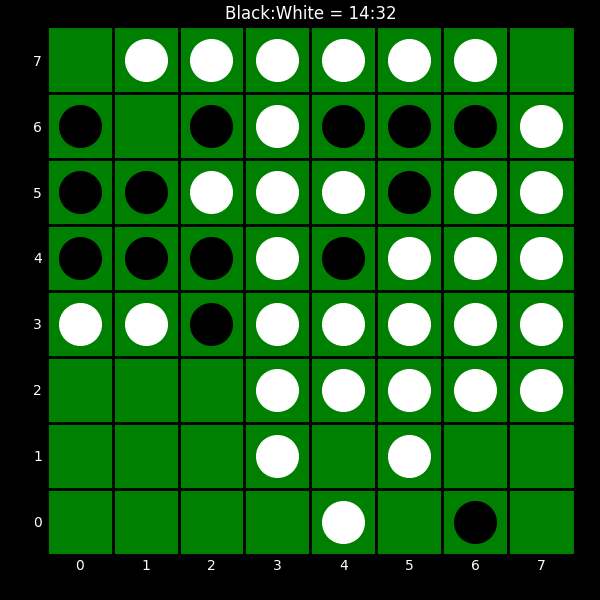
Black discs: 14
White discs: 32